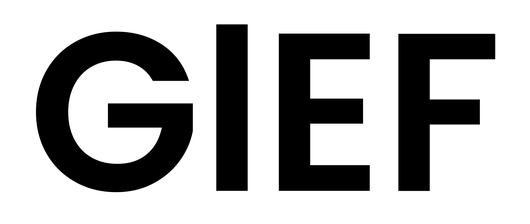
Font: Poppins-SemiBold